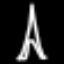
Label: The Eiffel Tower